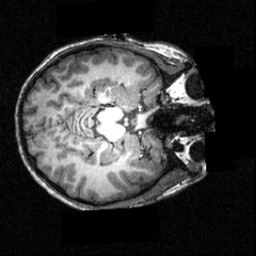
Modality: T1w
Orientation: axial
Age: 19
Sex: female
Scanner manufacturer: siemens
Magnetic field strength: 3.951 T
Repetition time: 1.5 s
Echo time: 0.00335 s